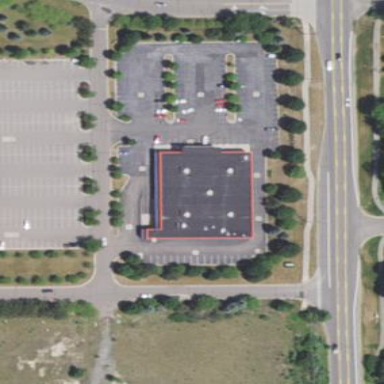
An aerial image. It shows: Retail building.